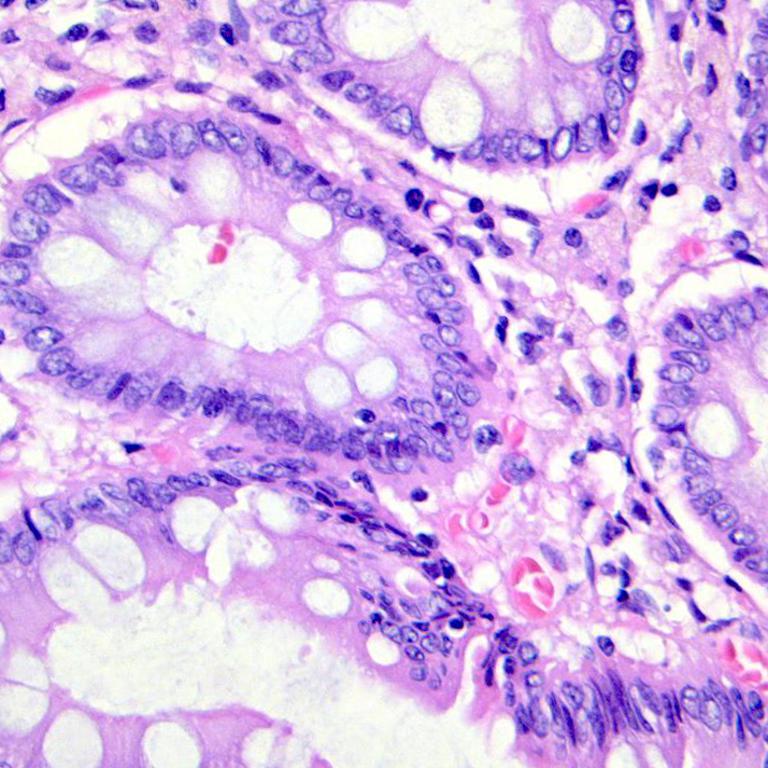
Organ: colon
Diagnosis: benign